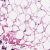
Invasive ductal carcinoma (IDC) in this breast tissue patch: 0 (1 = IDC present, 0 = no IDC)